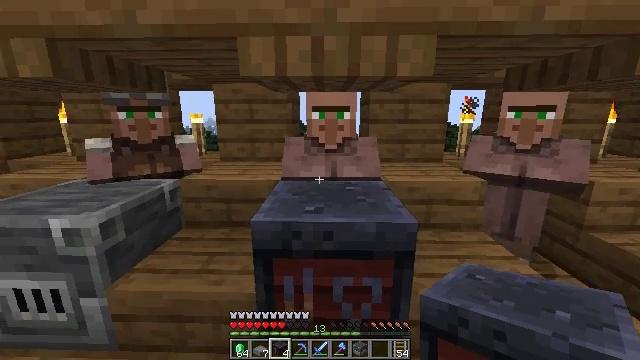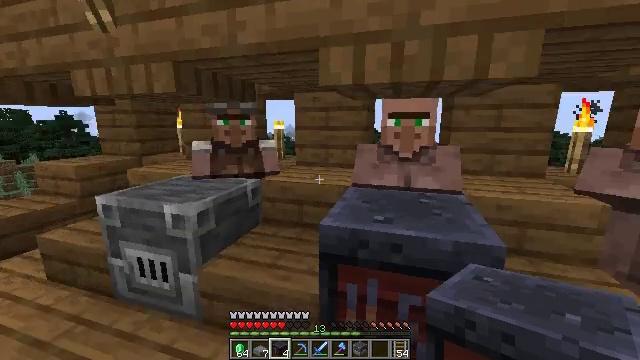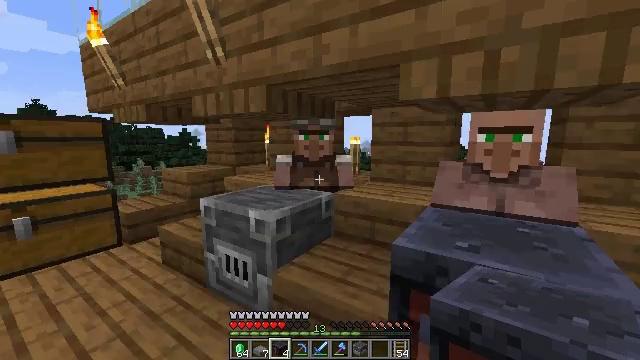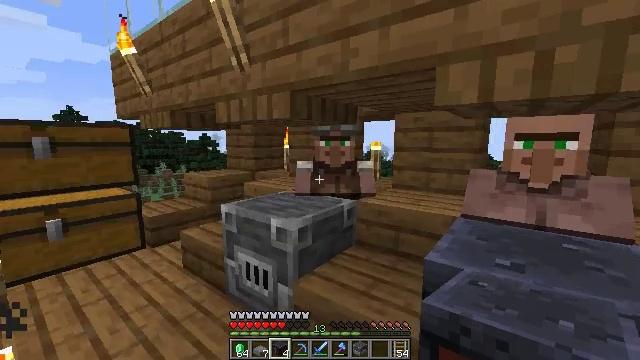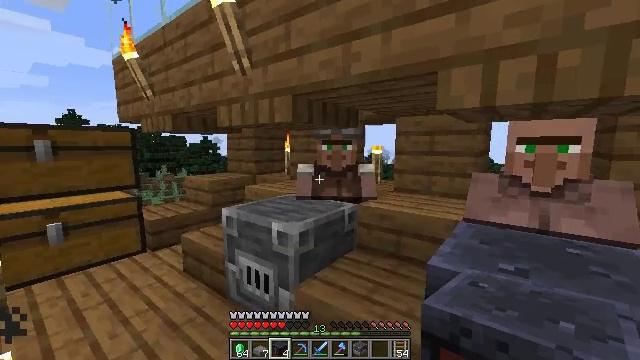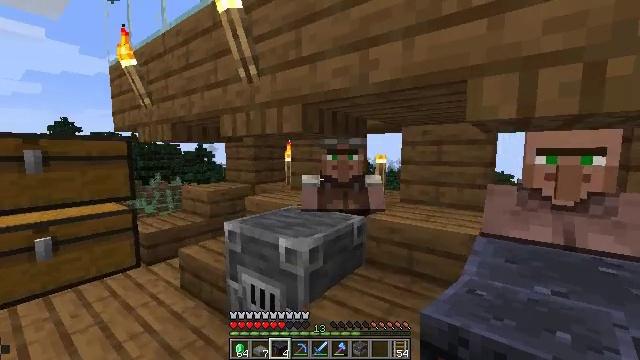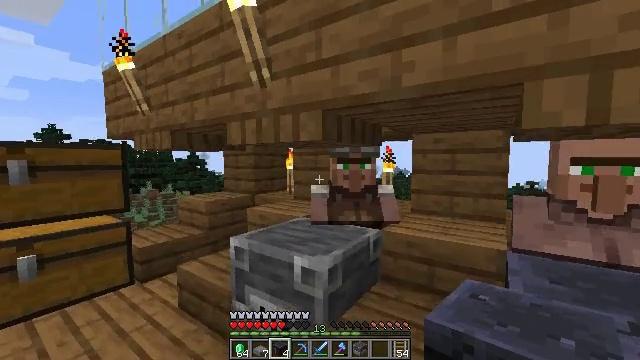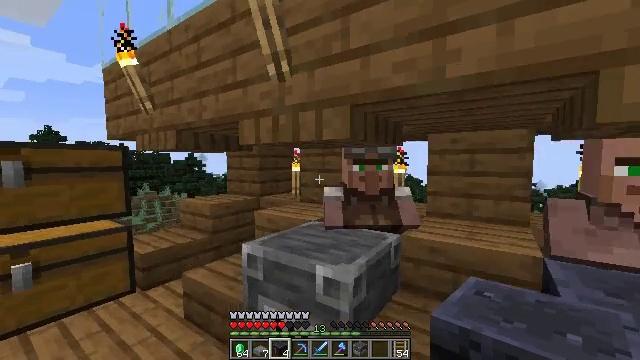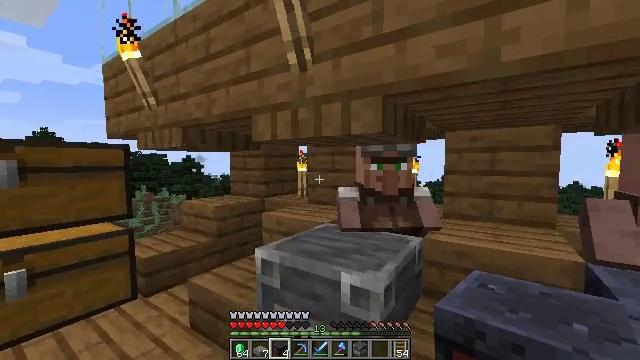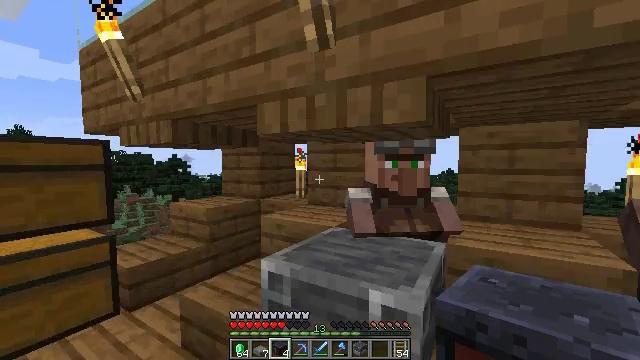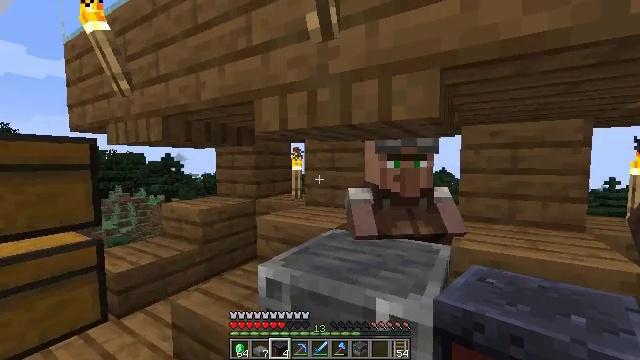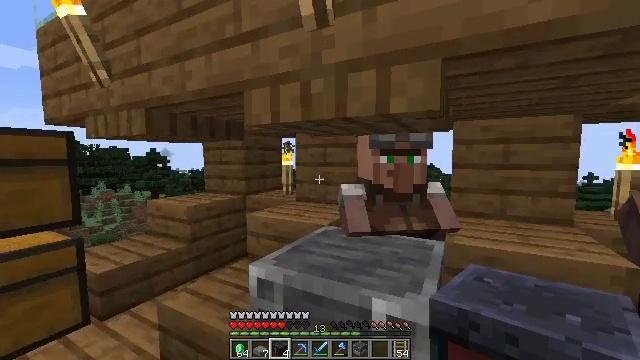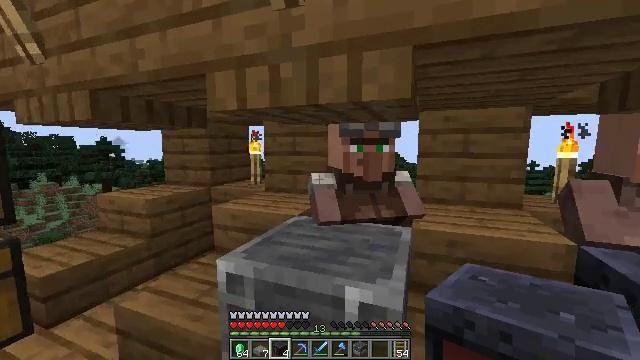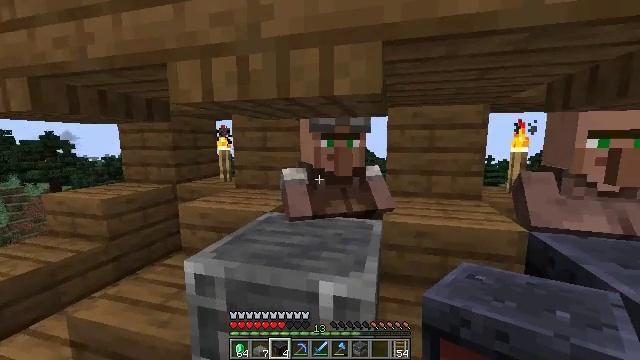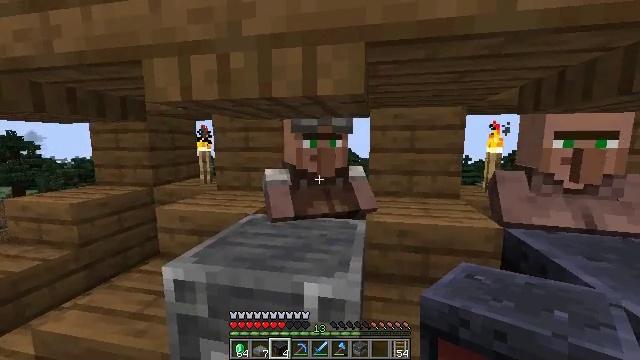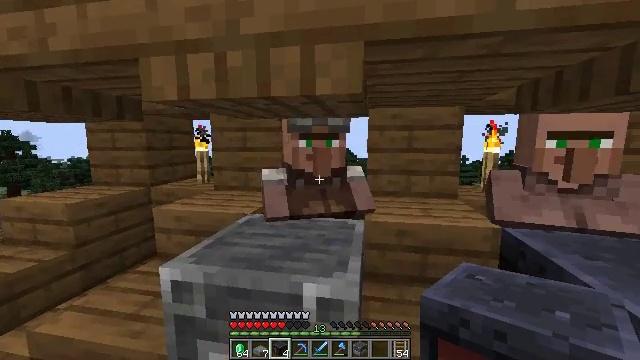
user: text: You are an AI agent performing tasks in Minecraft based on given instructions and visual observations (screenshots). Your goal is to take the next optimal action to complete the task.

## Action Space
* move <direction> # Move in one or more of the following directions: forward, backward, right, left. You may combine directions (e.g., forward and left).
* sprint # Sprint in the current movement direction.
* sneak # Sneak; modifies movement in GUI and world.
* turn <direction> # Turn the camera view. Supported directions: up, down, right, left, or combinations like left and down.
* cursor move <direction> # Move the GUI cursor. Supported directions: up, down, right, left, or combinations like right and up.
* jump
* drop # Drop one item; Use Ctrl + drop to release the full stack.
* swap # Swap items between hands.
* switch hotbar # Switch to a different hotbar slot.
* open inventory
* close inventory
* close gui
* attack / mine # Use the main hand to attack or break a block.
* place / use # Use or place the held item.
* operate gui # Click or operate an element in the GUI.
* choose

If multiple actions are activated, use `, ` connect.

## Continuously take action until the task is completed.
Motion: motion action
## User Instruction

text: Attack the smithing table to collect it.
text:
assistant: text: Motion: turn left and up
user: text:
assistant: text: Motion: turn left and up
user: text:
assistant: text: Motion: move forward and move left, turn left and up
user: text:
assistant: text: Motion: move forward and move left
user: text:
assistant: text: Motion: move forward and move left, turn right and up
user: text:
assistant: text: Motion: move forward and move left, turn right and up
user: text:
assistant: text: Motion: move forward and move left
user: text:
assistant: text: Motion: move forward and move left
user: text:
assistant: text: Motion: move forward, turn right
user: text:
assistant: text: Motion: turn right
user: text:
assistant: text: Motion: turn right and down
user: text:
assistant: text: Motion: turn right and down
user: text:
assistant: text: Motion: turn right and down
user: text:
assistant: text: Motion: turn right
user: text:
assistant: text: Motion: no_op
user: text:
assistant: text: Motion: use / place
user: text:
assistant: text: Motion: use / place
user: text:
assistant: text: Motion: use / place
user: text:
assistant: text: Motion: use / place
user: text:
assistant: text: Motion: use / place
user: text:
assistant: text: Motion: open gui
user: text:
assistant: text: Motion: no_op
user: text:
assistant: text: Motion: no_op
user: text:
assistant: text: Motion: no_op
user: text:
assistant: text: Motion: no_op
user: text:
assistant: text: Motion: no_op
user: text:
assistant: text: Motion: no_op
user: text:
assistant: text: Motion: no_op
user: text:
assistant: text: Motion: no_op
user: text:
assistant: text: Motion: no_op